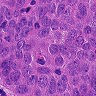
Metastatic tissue present: yes